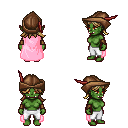
a pixel art fantasy rpg character, female body template, orc, green skin, pink cape, white pants, blonde loose hair, leather cap, leather bracers, four views (front, back, left, right), 2x2 character sprite sheet, small pixel art, hard edges, no anti-aliasing